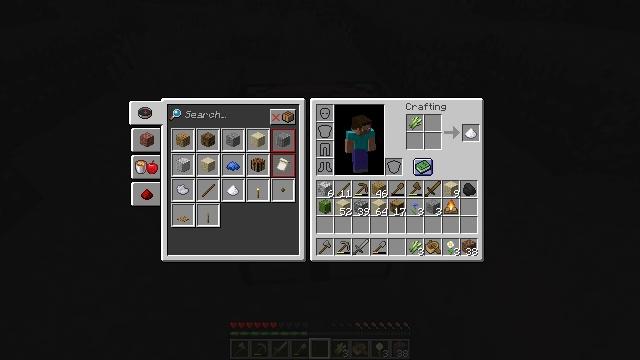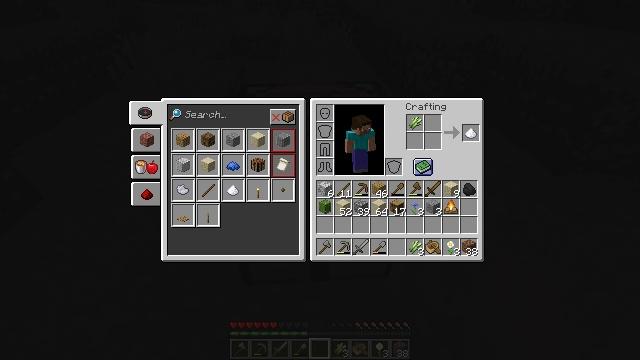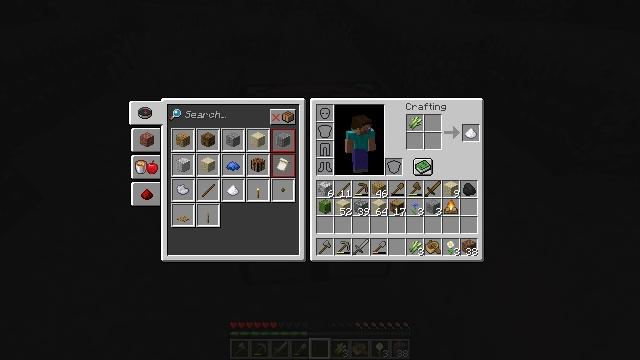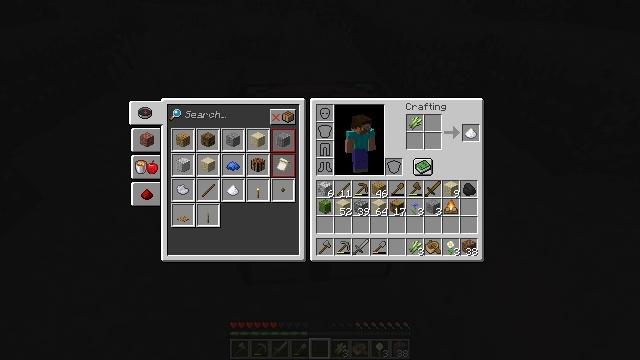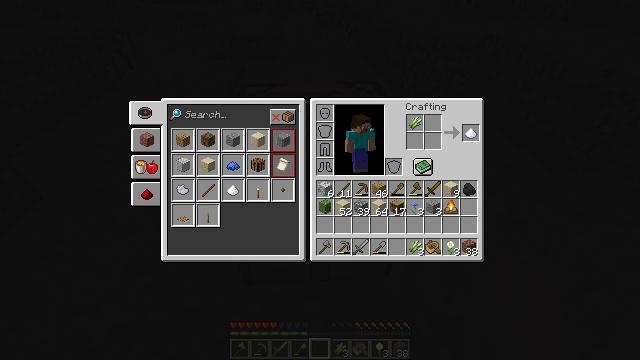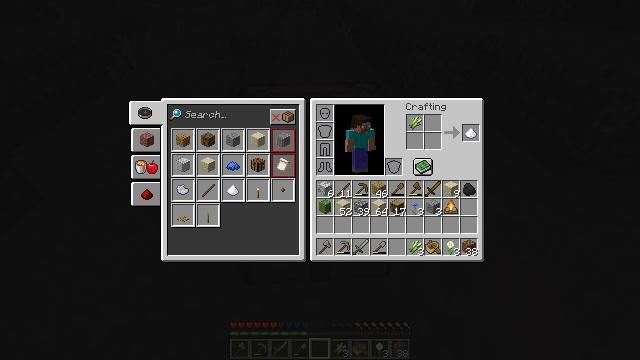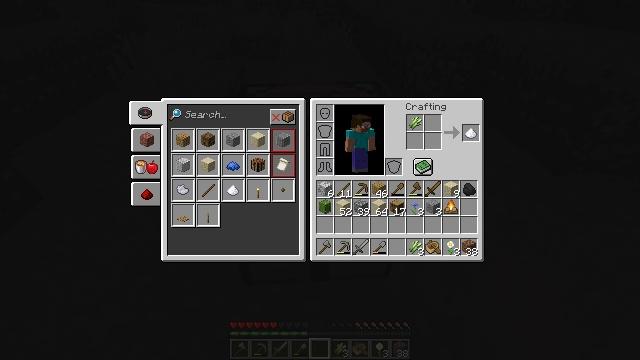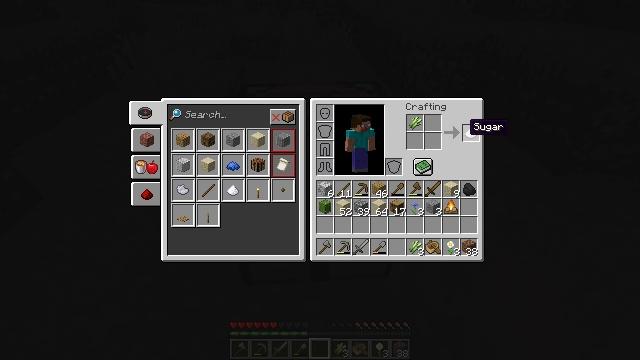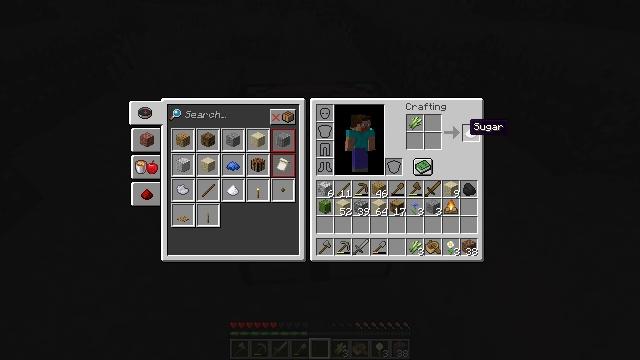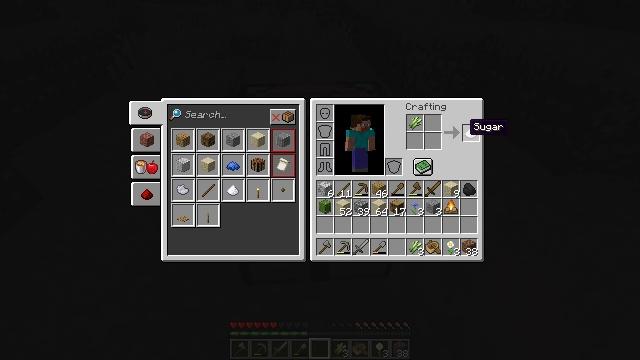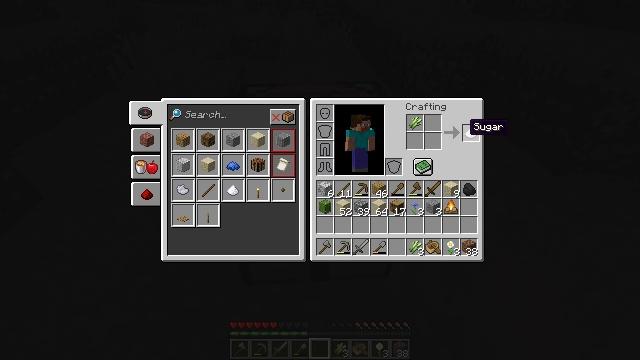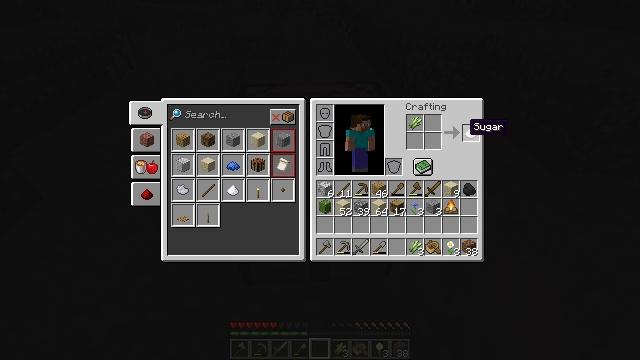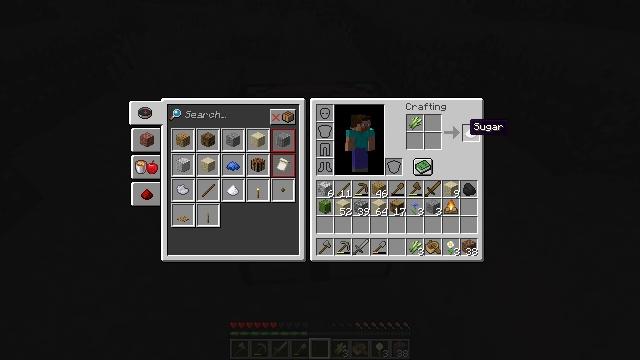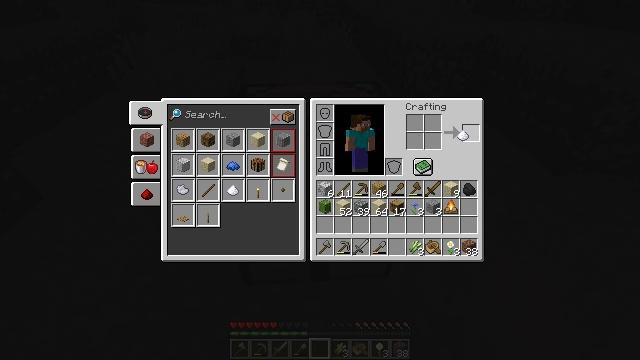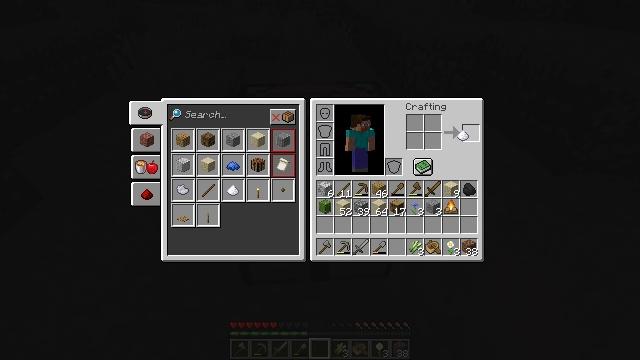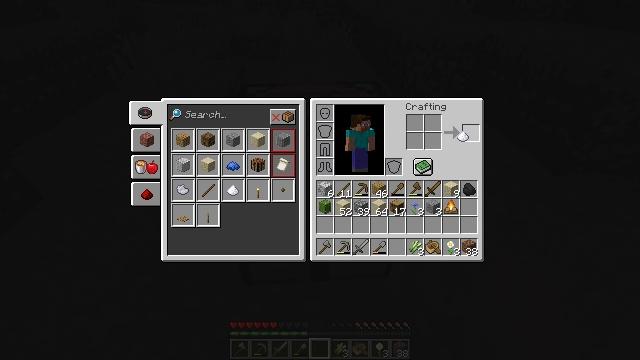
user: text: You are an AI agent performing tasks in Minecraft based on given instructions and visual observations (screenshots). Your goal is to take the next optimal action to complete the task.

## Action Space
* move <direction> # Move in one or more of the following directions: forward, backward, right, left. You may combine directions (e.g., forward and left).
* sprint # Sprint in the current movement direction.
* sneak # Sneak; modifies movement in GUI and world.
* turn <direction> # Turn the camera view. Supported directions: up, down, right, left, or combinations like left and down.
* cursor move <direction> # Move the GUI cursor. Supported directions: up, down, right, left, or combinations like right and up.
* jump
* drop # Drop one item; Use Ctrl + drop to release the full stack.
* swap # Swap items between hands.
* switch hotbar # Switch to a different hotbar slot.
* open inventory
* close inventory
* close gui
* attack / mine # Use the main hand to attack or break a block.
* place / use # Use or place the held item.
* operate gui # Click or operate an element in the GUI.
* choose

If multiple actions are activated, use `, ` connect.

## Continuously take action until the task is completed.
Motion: motion action
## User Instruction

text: Open inventory and craft sugar with sugarcane.
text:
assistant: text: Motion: no_op
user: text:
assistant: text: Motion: cursor move right
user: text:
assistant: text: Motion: cursor move right
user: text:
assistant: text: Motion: no_op
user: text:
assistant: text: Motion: cursor move right
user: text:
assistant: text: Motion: no_op
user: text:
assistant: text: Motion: no_op
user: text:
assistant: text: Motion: no_op
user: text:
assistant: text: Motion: no_op
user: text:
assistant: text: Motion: no_op
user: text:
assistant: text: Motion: no_op
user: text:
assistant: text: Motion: no_op
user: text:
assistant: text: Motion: operate gui
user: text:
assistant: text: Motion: operate gui
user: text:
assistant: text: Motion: operate gui
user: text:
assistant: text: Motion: no_op
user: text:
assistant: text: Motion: no_op
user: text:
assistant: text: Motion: no_op
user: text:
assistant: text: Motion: no_op
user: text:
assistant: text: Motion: no_op
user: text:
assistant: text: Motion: no_op
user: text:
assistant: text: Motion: no_op
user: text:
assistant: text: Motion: no_op
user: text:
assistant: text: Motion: no_op
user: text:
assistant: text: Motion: no_op
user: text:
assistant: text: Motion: no_op
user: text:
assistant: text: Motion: no_op
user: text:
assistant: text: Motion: no_op
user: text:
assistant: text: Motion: no_op
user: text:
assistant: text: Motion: operate gui